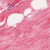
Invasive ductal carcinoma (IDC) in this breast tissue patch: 0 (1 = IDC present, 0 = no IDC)